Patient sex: F
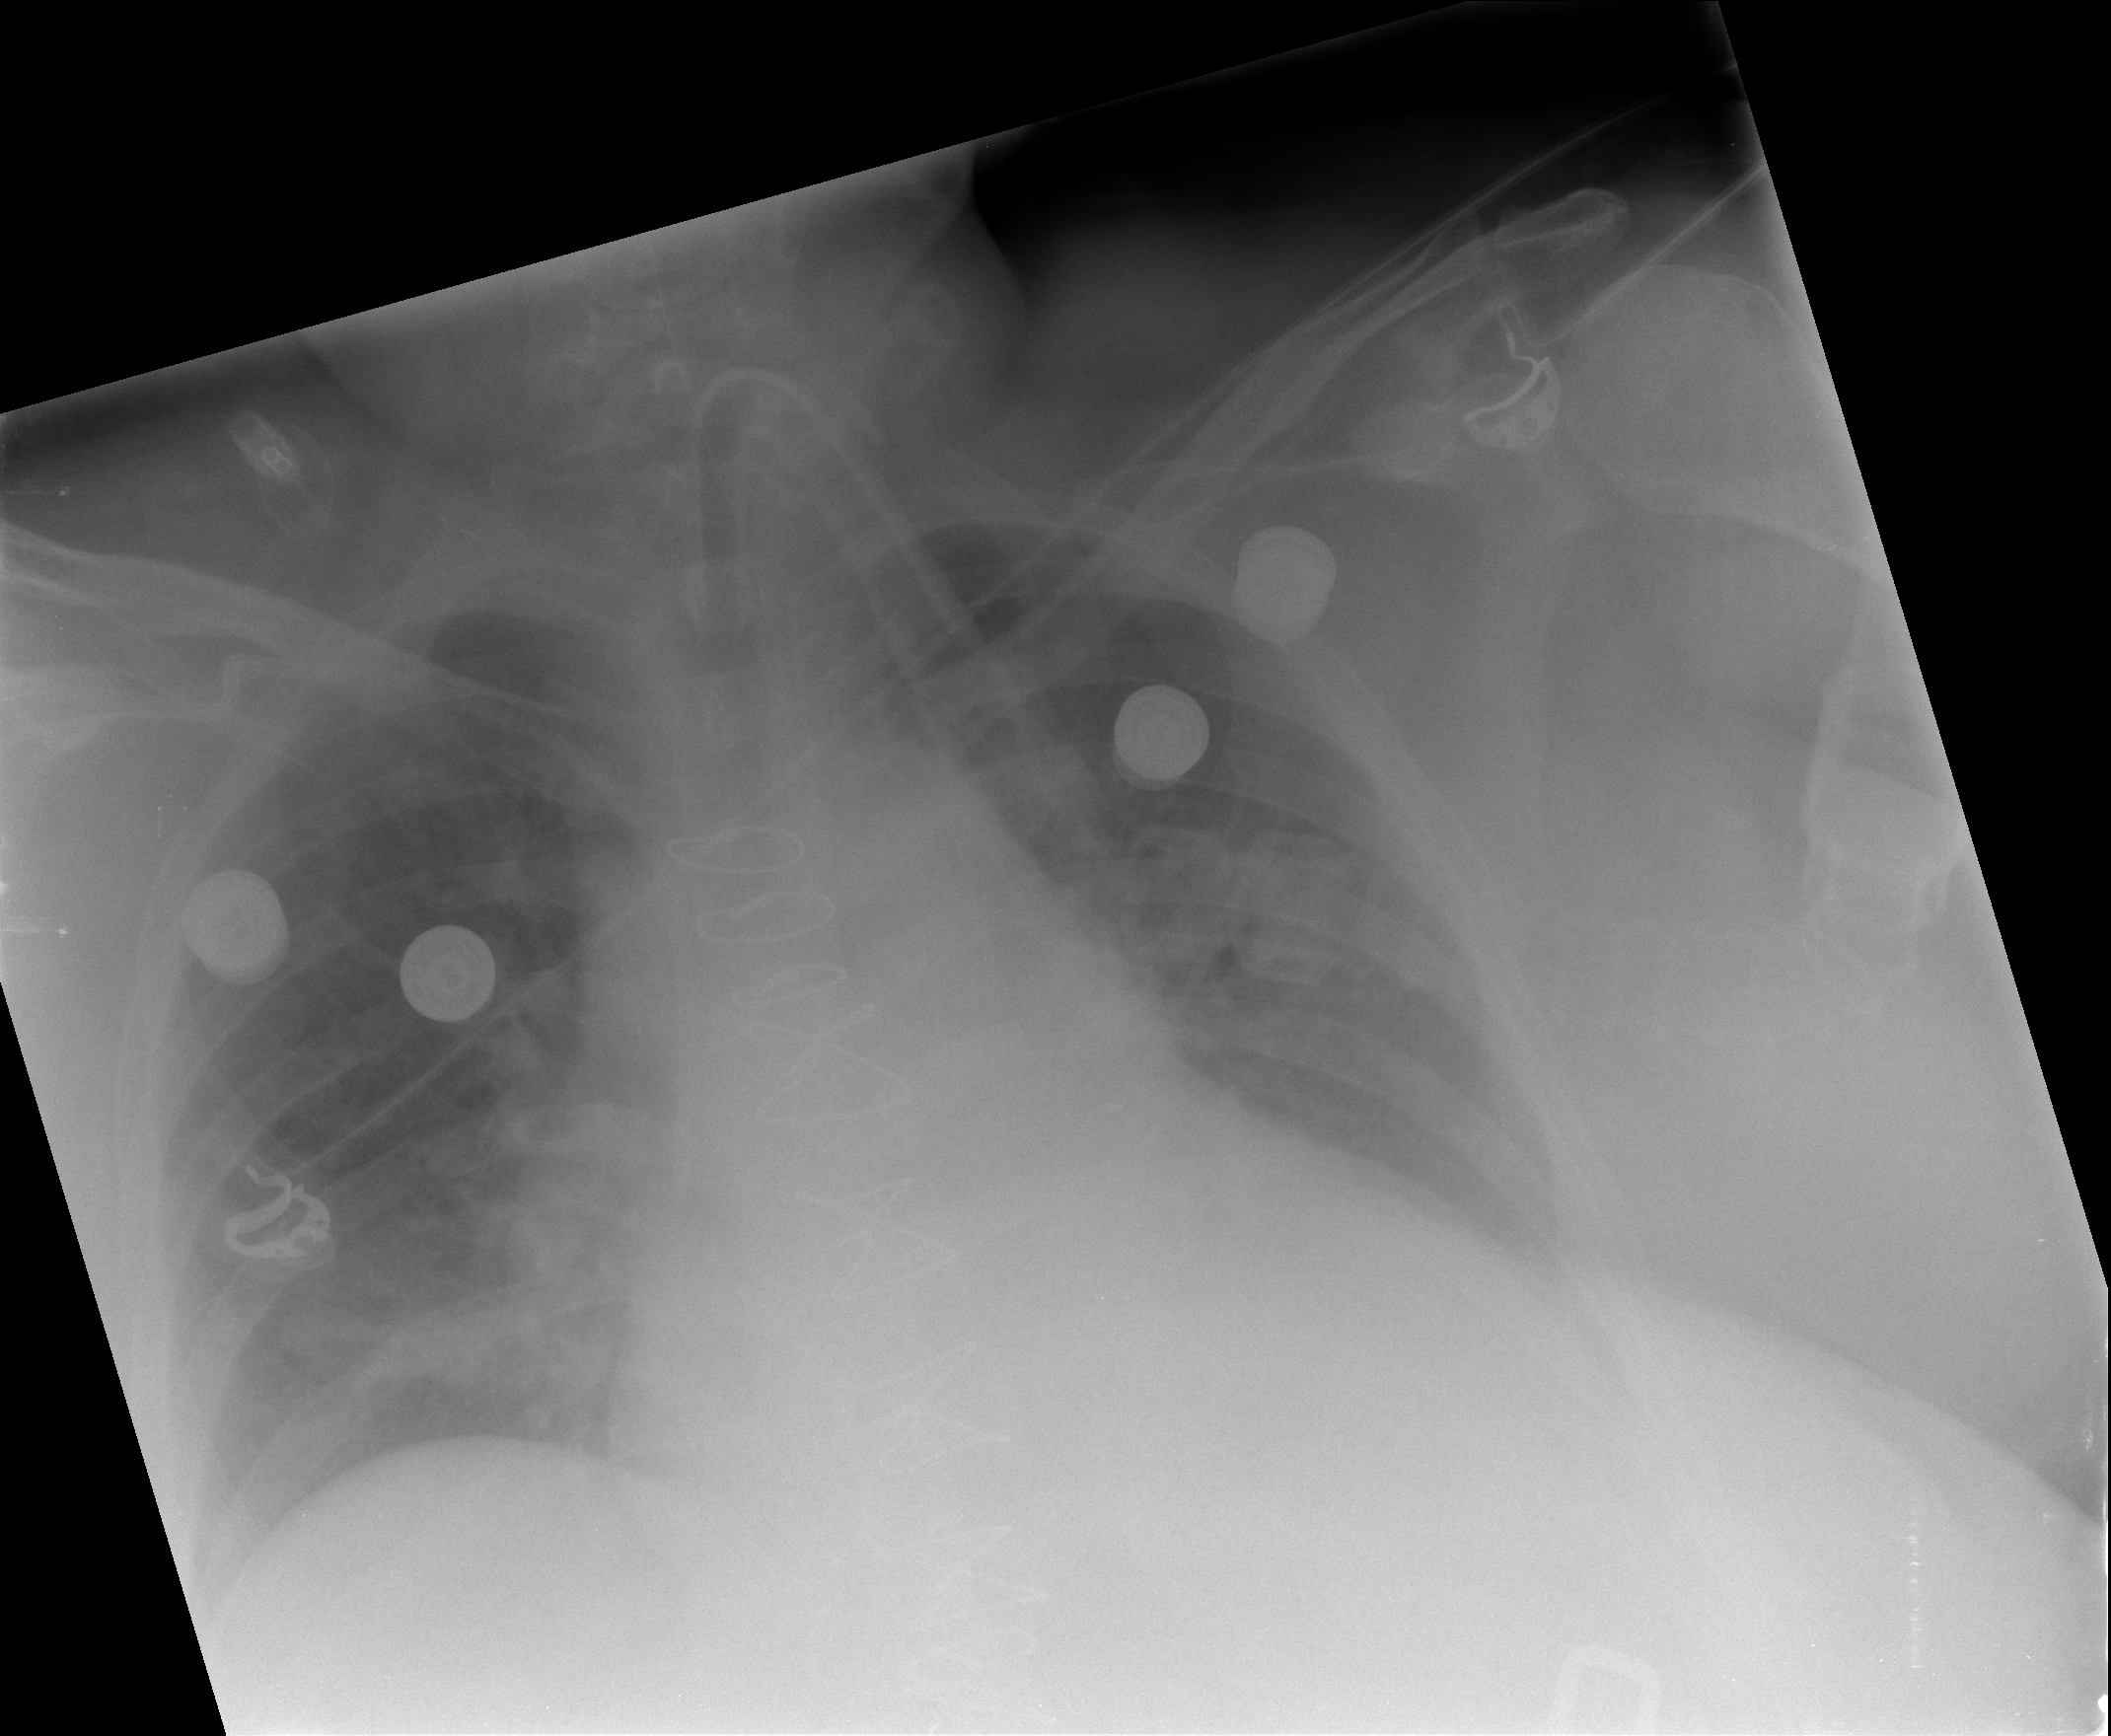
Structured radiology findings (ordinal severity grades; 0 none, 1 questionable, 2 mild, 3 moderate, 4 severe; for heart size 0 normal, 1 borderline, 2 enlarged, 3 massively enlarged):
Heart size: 2
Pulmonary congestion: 2
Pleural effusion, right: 0
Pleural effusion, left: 0
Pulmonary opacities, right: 0
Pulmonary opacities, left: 0
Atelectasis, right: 0
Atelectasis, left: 0